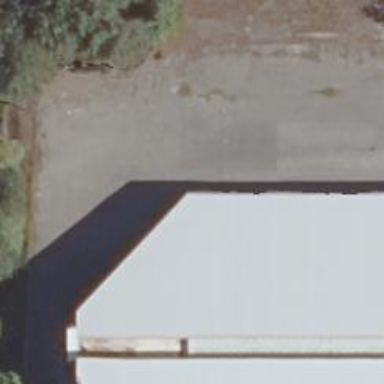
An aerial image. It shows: Industrial building.